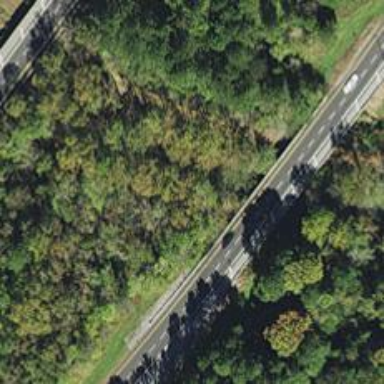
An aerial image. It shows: Motorway bridge.